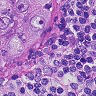
Metastatic tissue present: yes